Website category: university
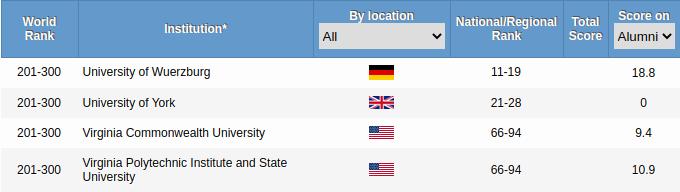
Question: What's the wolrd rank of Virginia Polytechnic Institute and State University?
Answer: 201-300

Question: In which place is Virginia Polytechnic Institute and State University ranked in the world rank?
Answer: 201-300

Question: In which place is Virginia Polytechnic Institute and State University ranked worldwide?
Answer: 201-300

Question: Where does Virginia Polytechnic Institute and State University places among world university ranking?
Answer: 201-300

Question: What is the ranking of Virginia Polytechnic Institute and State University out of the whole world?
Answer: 201-300

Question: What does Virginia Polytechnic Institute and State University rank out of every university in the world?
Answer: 201-300

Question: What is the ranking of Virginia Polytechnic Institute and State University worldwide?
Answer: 201-300

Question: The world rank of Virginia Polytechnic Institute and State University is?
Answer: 201-300

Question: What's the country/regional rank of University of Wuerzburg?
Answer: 11-19

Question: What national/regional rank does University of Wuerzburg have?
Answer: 11-19

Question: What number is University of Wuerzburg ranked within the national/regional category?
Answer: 11-19

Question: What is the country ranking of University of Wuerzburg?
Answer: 11-19

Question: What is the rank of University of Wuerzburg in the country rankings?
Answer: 11-19

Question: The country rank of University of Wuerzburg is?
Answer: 11-19

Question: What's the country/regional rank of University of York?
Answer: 21-28

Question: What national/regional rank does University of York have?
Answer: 21-28

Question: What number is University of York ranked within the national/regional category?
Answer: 21-28

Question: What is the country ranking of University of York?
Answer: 21-28

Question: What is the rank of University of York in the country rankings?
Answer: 21-28

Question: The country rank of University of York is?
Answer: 21-28

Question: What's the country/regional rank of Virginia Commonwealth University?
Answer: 66-94

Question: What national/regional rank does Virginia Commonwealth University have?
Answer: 66-94

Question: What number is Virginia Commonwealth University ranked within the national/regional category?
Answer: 66-94

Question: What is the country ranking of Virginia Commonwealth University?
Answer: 66-94

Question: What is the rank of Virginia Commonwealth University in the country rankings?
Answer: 66-94

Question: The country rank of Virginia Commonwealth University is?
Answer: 66-94

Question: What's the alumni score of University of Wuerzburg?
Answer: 18.8

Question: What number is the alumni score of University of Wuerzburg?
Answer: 18.8

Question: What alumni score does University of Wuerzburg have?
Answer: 18.8

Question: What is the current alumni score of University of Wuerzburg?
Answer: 18.8

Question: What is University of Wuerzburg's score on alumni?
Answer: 18.8

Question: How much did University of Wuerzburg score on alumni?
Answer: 18.8

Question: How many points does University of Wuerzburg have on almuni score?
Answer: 18.8

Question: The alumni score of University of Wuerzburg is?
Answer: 18.8

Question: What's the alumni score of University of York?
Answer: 0

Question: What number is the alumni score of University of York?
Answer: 0

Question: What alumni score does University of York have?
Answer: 0

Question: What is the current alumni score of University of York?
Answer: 0

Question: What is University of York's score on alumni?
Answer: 0

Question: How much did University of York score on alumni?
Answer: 0

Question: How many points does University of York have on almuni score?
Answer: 0

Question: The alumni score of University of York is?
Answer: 0

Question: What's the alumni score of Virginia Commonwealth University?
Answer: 9.4

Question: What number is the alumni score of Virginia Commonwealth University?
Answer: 9.4

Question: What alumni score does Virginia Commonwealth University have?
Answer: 9.4

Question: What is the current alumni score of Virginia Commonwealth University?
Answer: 9.4

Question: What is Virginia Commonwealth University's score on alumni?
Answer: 9.4

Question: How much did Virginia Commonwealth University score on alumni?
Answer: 9.4

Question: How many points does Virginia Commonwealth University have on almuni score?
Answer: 9.4

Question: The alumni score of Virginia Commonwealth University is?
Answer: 9.4

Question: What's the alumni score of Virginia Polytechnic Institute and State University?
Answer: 10.9

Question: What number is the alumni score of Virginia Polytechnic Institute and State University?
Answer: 10.9

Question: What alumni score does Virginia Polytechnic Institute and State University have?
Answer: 10.9

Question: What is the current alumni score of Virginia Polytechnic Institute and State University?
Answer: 10.9

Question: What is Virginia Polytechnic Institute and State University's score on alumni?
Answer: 10.9

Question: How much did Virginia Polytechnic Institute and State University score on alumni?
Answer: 10.9

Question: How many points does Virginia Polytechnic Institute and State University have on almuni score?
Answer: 10.9

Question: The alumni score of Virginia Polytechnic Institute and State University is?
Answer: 10.9

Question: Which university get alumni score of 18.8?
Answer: University of Wuerzburg

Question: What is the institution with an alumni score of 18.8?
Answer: University of Wuerzburg

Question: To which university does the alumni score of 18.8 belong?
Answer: University of Wuerzburg

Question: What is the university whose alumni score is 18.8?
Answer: University of Wuerzburg

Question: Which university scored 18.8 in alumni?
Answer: University of Wuerzburg

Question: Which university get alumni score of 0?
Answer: University of York